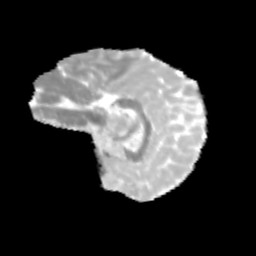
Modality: MD
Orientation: sagittal
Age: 9
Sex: female
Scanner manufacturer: siemens
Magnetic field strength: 3 T
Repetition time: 3.8 s
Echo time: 0.07 s